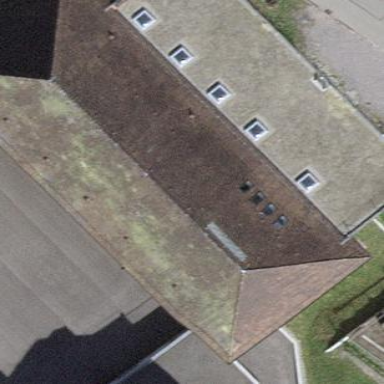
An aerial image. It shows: Building with sports hall used for leisure activities.